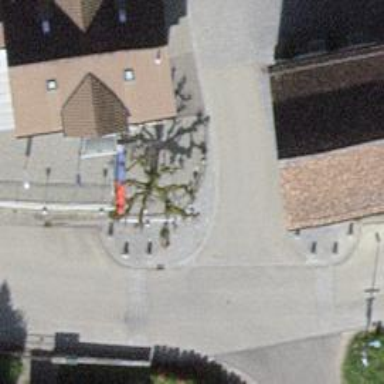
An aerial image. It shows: Bollard barrier.